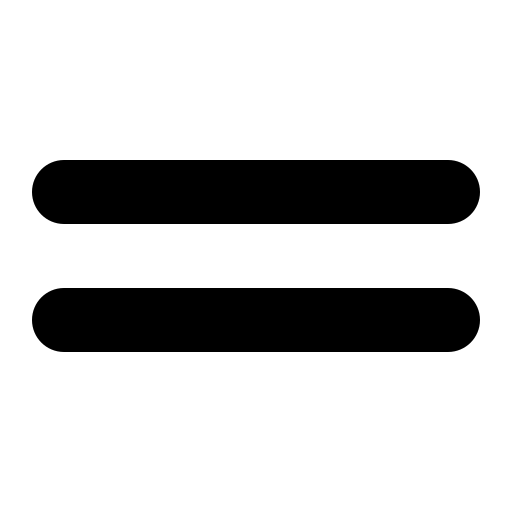
Tags: icon, FontAwesome, fa-icon, solid, grip, lines